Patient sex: M
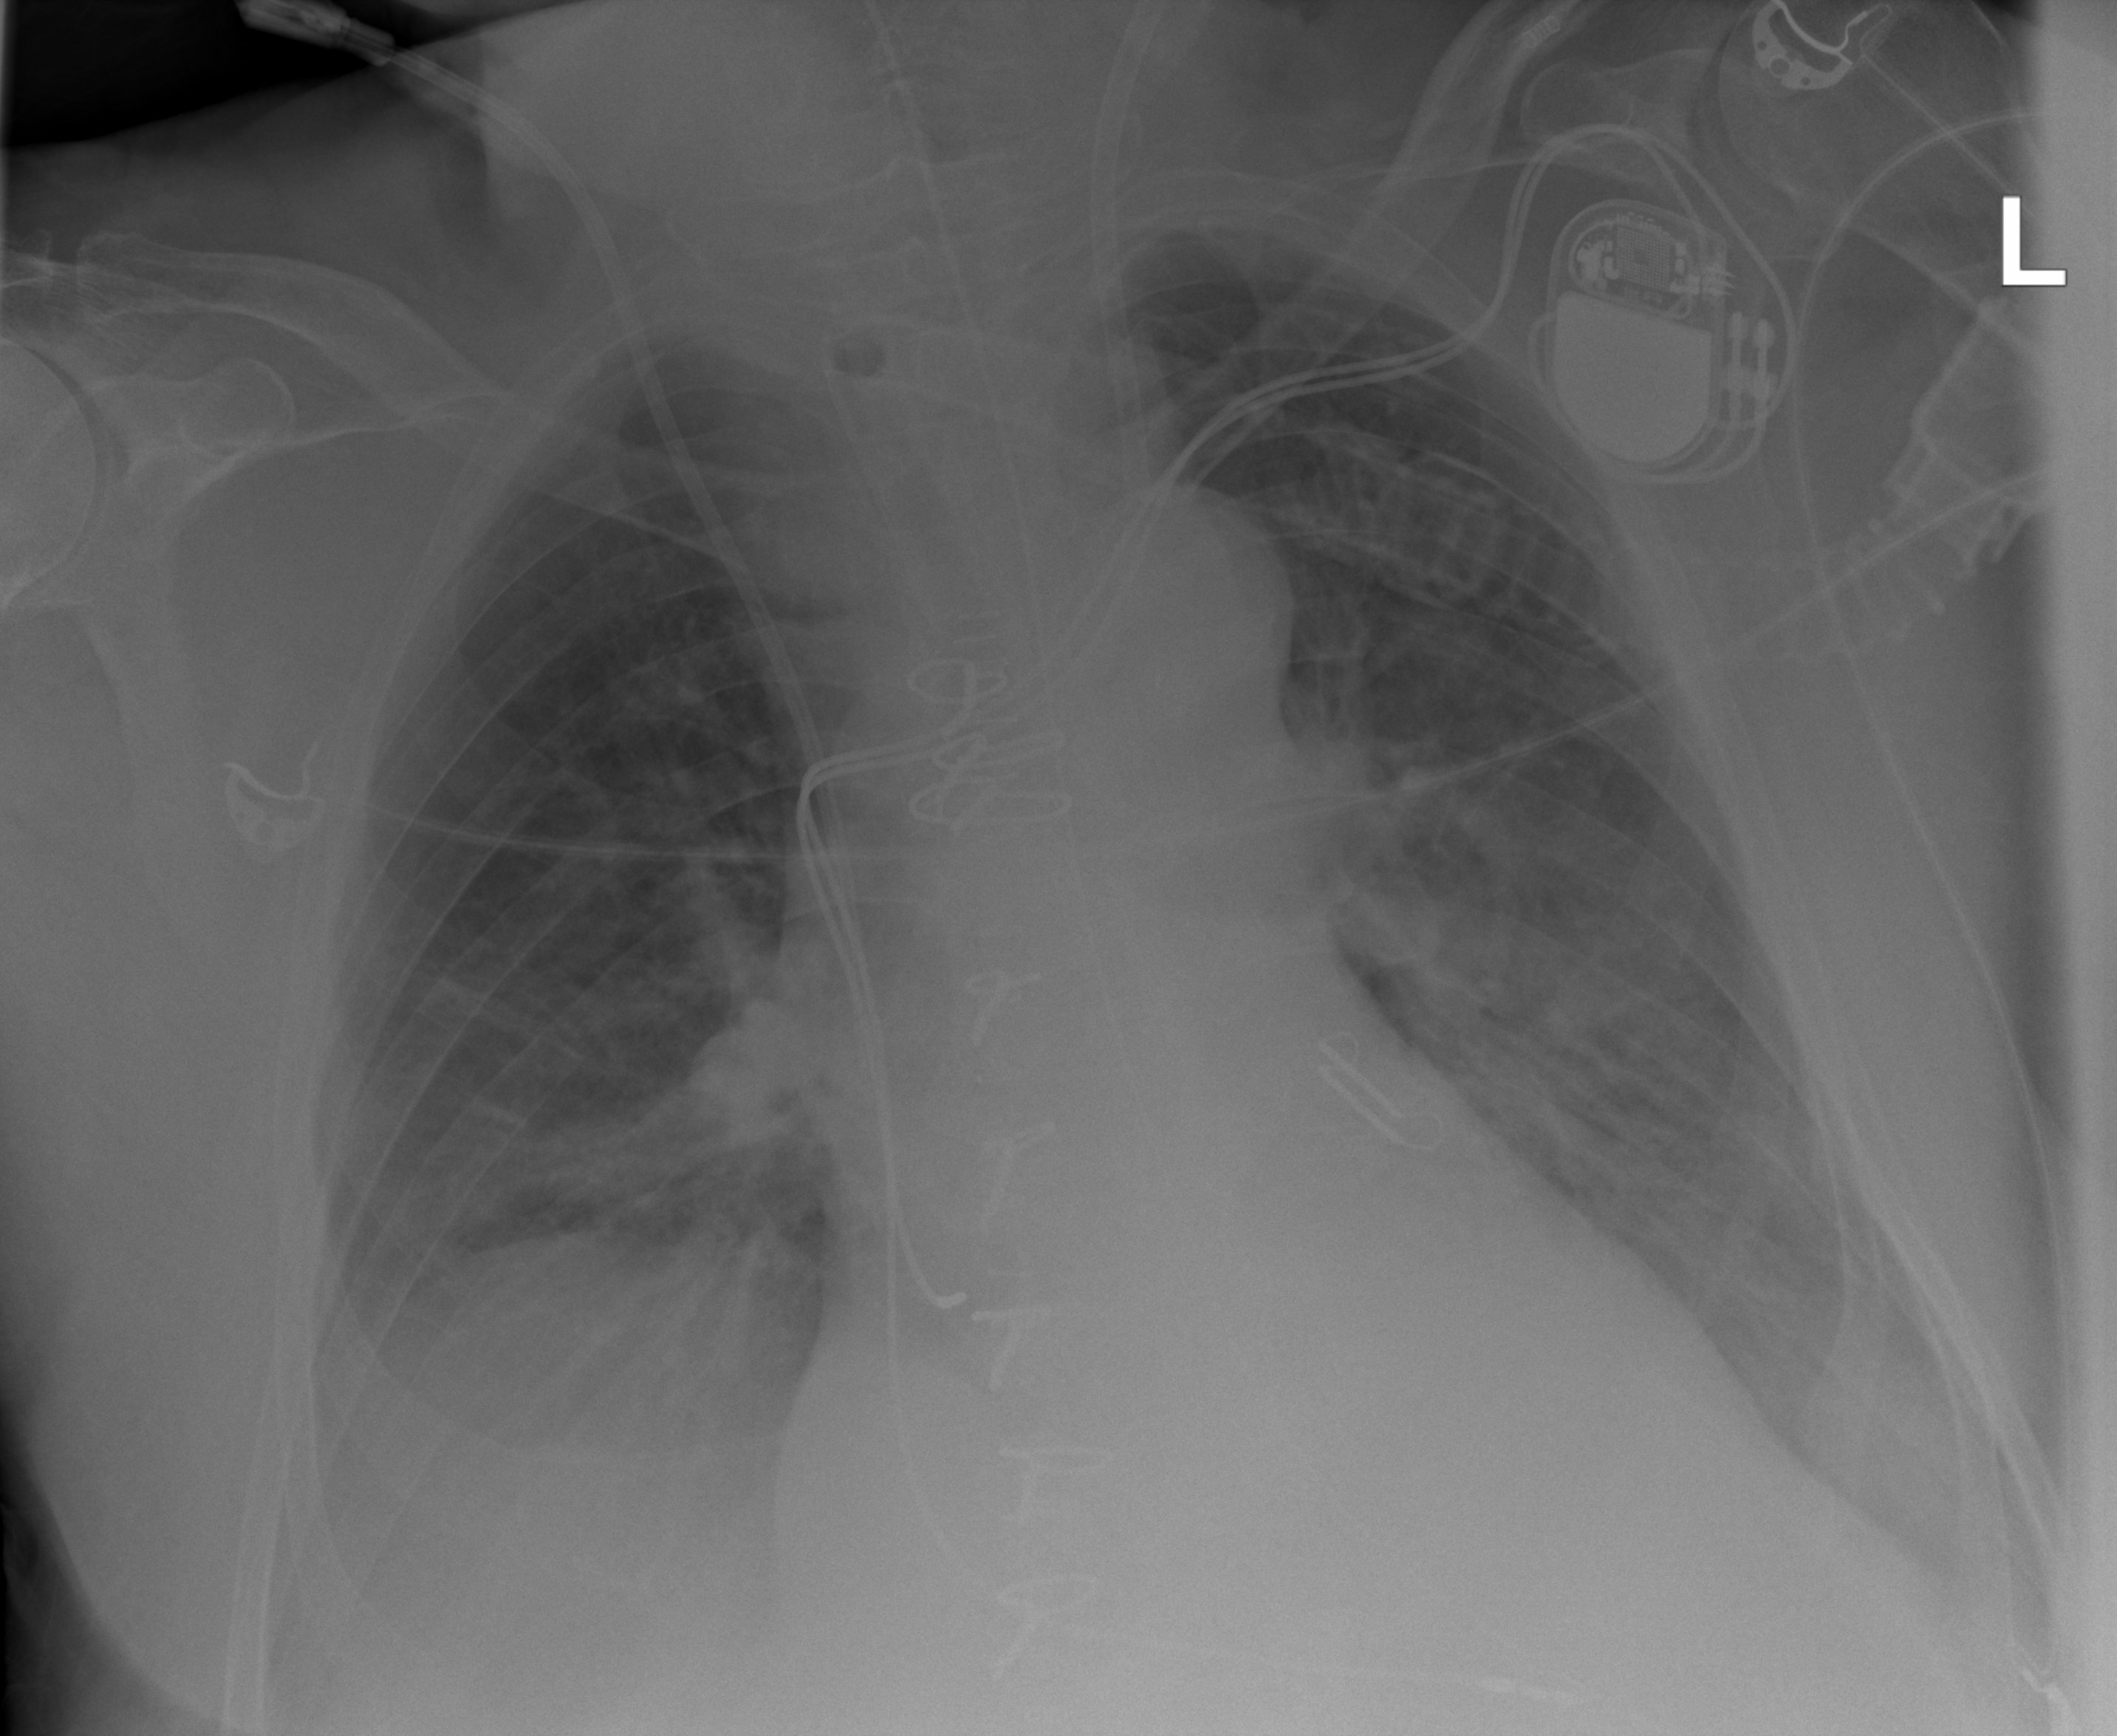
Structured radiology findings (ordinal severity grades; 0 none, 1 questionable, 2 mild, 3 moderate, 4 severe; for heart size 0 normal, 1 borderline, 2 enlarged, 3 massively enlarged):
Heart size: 2
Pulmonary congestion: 2
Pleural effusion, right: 2
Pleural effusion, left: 2
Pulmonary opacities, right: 2
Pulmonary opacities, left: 2
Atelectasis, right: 2
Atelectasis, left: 2